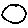
Label: circle